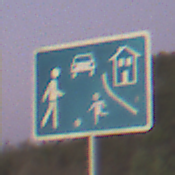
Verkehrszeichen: BeginnVerkehrsberuhigterBereich
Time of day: Dawn
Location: Outdoor (RoadRail)
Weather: Clear
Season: NotSpecified
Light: Natural